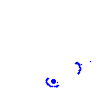
Particle: electron